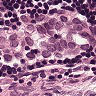
Metastatic tissue present: yes